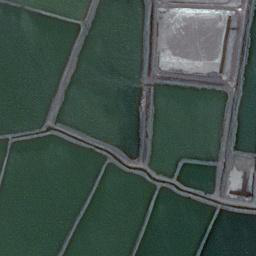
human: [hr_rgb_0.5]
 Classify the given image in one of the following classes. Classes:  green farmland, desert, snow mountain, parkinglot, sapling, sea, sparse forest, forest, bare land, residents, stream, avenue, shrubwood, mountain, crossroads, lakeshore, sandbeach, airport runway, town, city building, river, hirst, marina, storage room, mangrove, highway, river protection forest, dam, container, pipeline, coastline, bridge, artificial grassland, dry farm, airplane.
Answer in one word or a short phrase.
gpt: green farmland